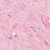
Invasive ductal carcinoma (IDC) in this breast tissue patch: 0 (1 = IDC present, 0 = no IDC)